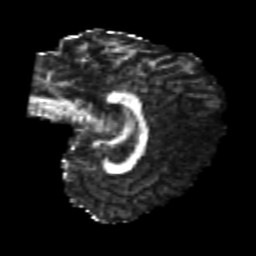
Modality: FA
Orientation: sagittal
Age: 23
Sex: female
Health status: healthy
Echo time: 0.074 s